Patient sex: M
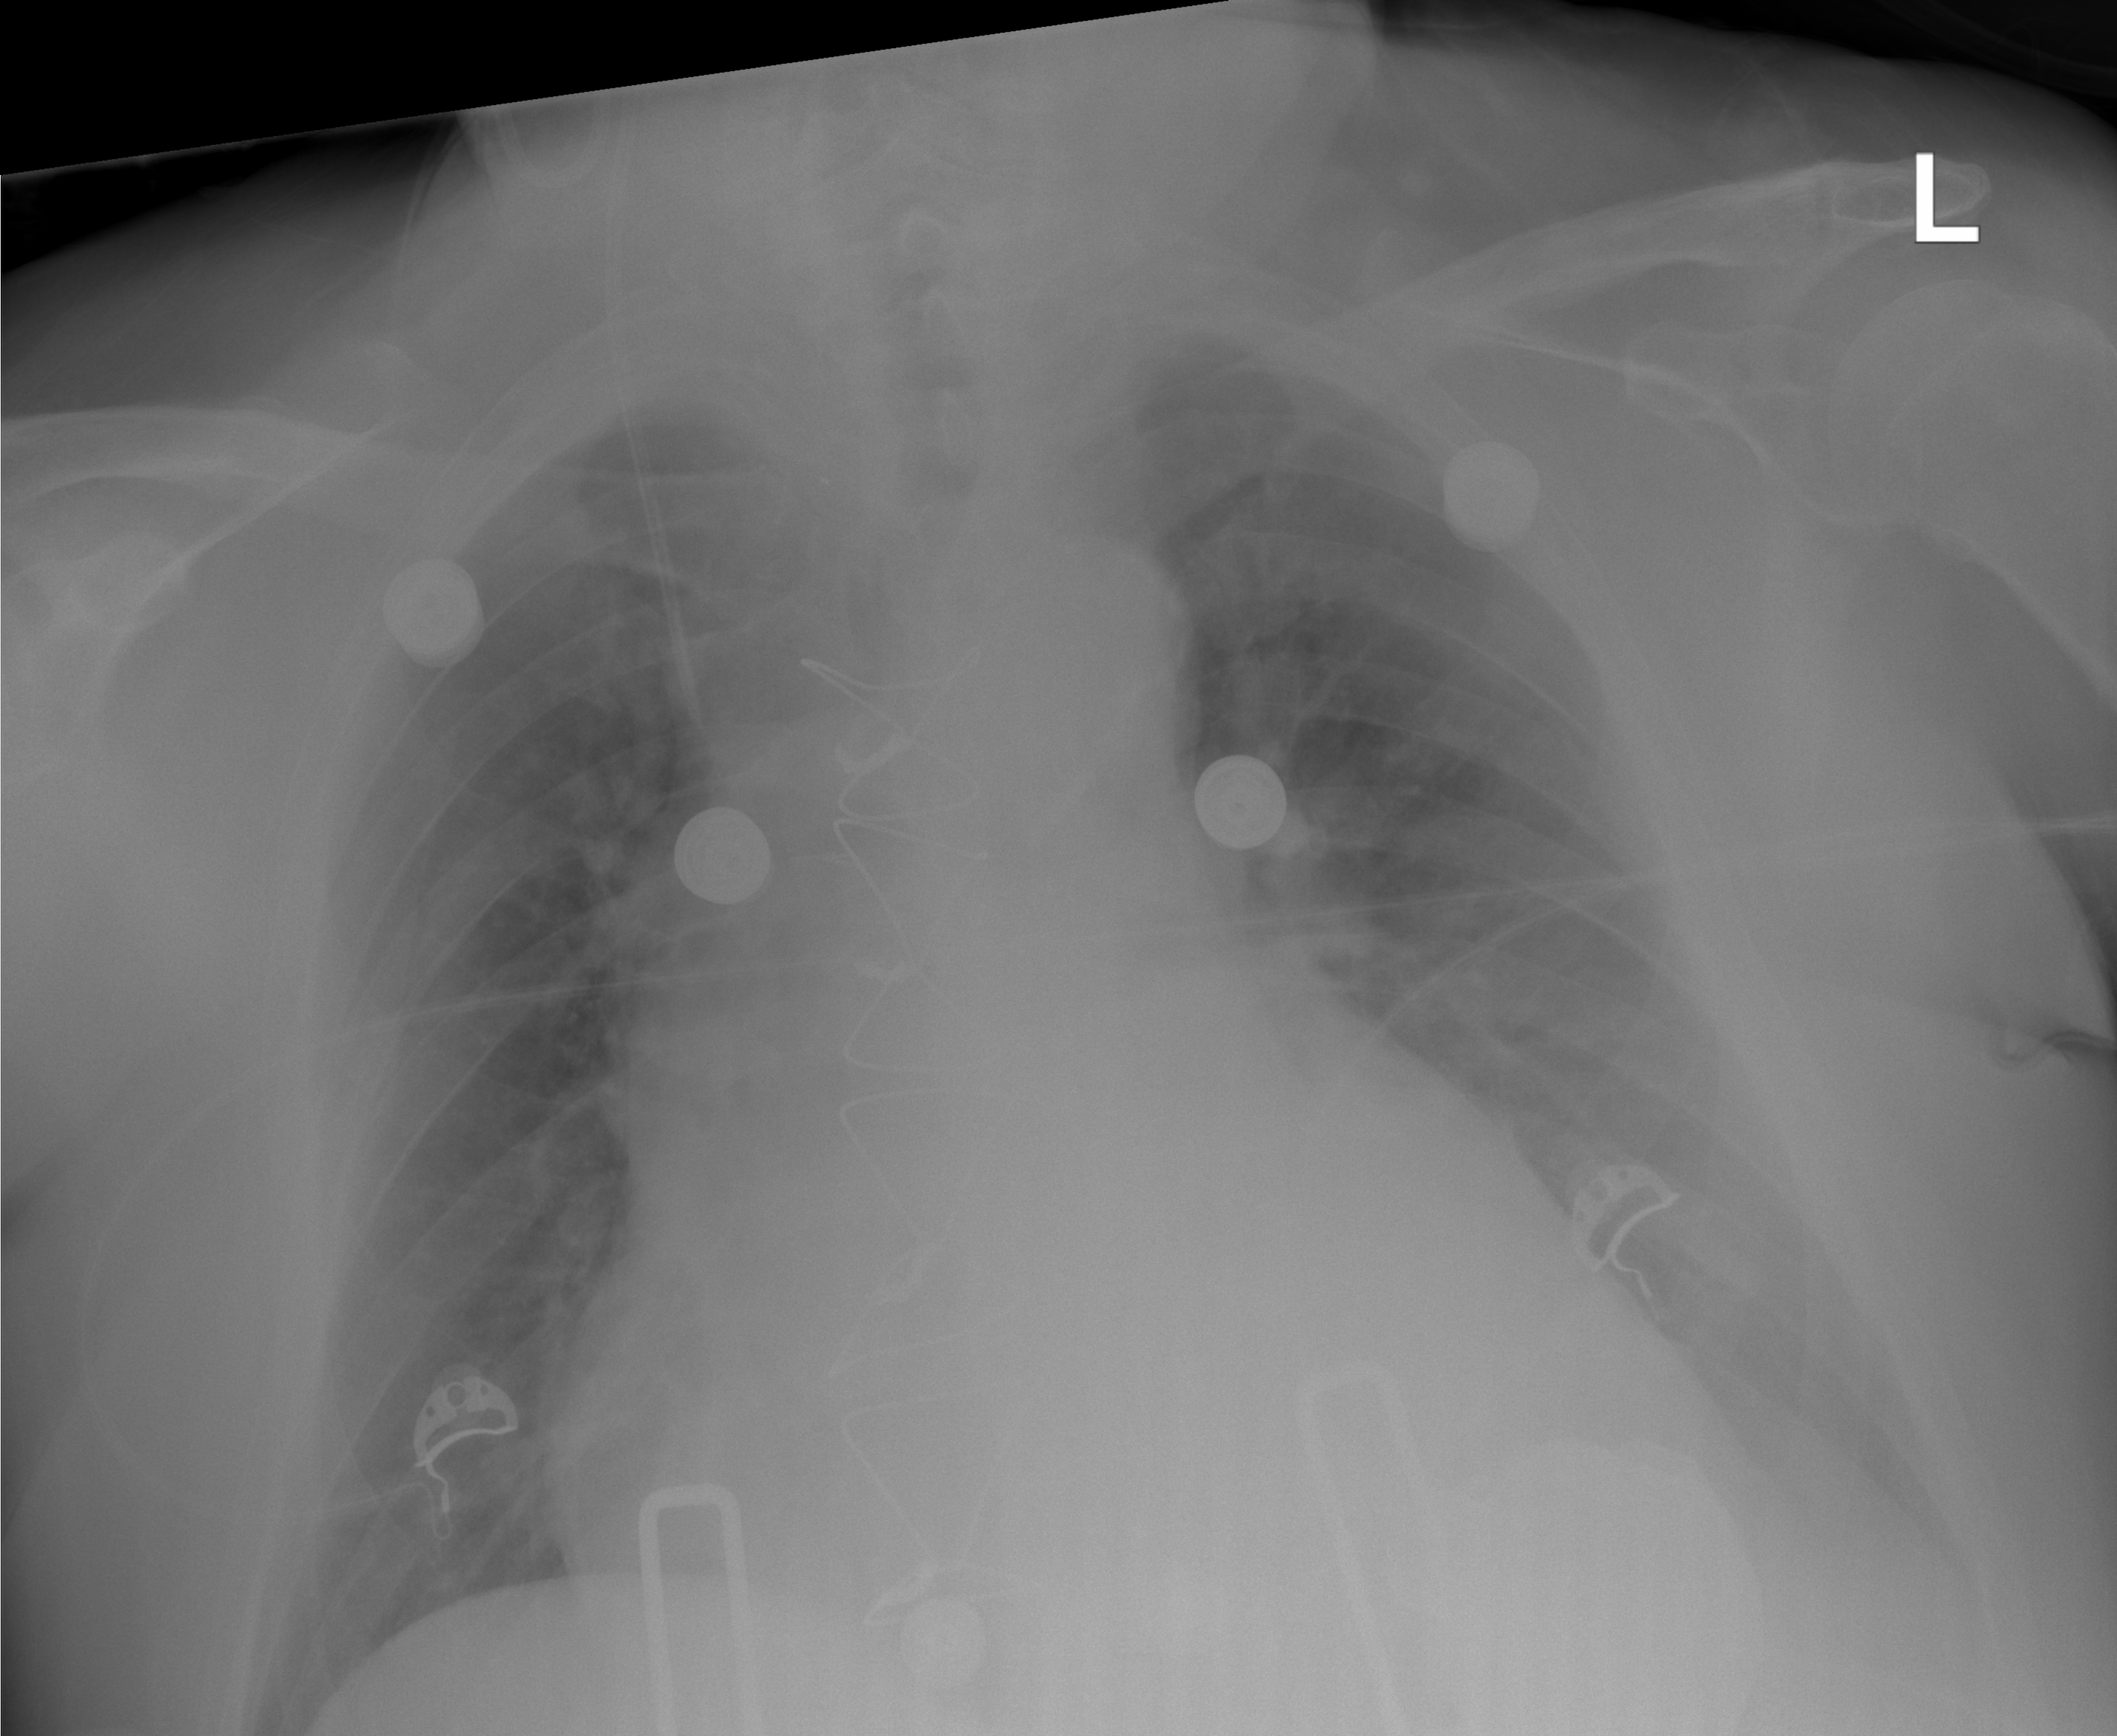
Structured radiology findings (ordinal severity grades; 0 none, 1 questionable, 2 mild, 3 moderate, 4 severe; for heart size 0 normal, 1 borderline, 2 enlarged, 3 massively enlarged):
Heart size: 2
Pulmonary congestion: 3
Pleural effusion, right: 0
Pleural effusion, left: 2
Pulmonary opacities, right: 0
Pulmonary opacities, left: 0
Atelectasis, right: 2
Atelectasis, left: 3